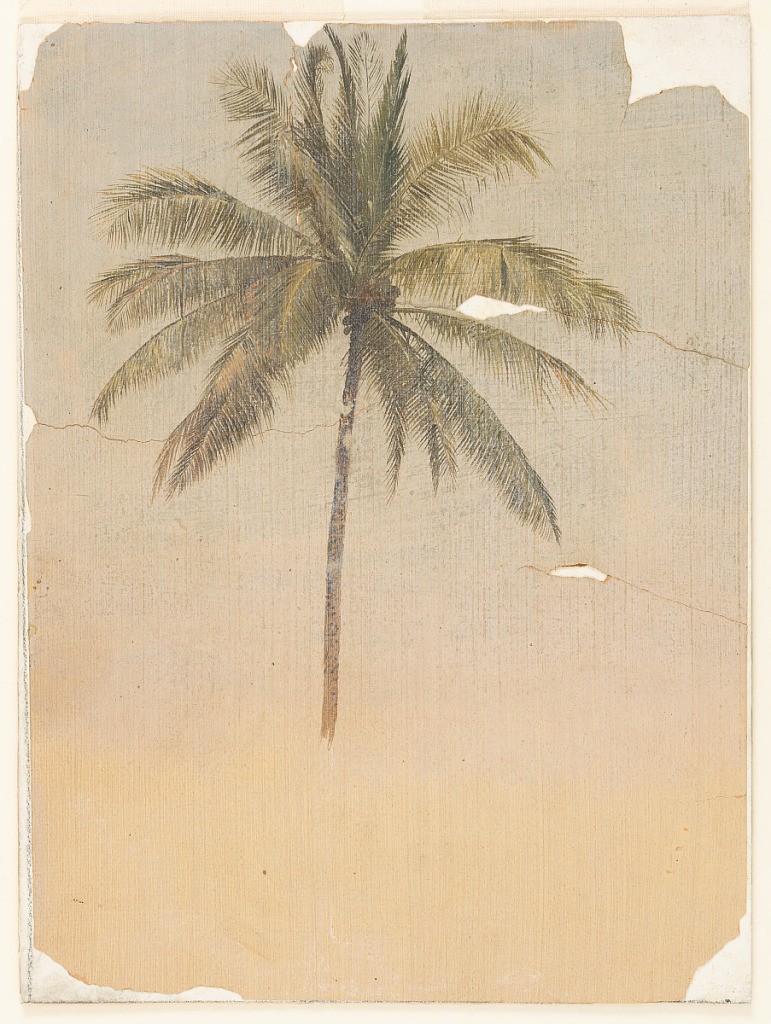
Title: Coconut Palm
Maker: Frederic Edwin Church, American, 1826–1900
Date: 1853–57
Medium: Brush and oil on wove paper
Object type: drawing
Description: Botanical sketch of a lone coconut palm, partially finished and set against a sunset sky rendered in a gradient from yellow to pink to blue.